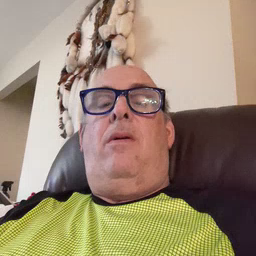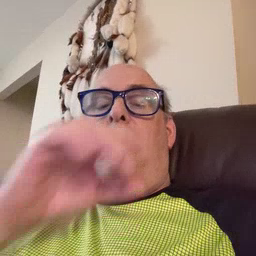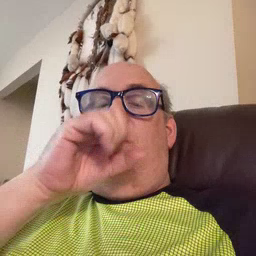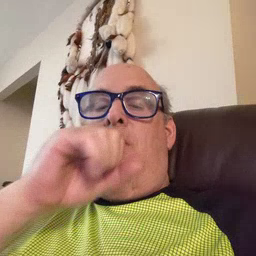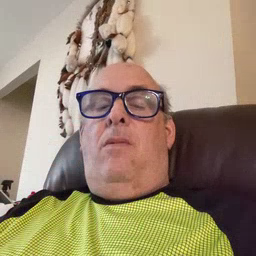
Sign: orange